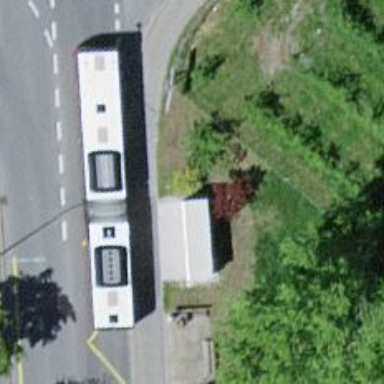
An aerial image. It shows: Bus stop with platform for public transport.